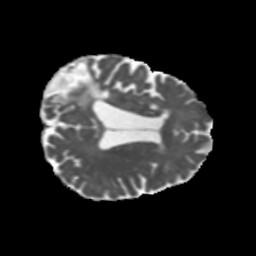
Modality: MD
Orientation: axial
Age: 68
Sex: female
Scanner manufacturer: siemens
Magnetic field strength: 3 T
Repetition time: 5.47 s
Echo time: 0.0854 s